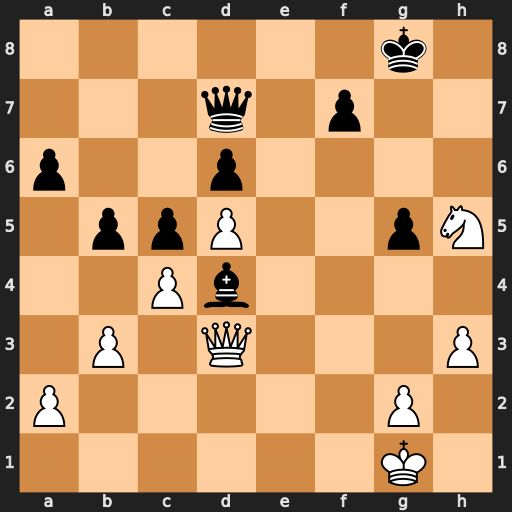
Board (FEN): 6k1/3q1p2/p2p4/1ppP2pN/2Pb4/1P1Q3P/P5P1/6K1
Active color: w
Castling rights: -
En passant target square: -
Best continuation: Qxd4 cxd4 Nf6+ Kg7 Nxd7